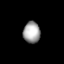
Tissue: lung
Cell type: Epithelial cells
Senescence score: 0.1801
Nuclear area (px): 355
Mean DAPI intensity: 163.479